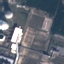
Label: Industrial